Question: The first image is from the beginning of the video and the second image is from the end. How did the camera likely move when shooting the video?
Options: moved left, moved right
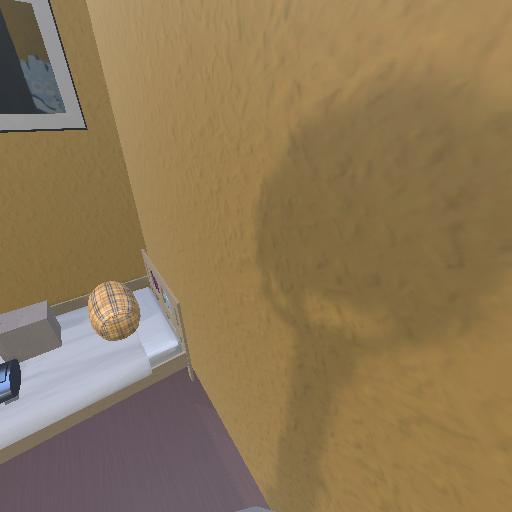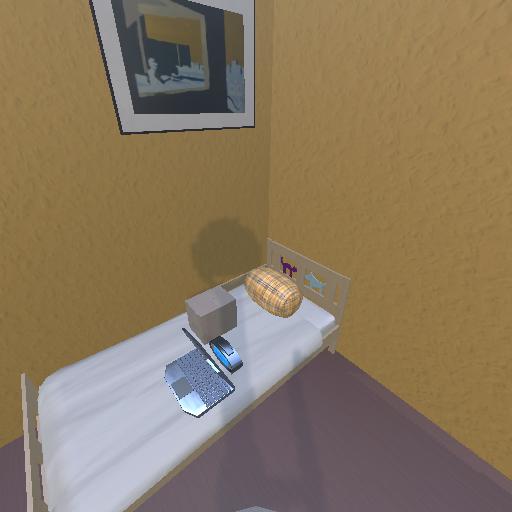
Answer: moved left